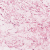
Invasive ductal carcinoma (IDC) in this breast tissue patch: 0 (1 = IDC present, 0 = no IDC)